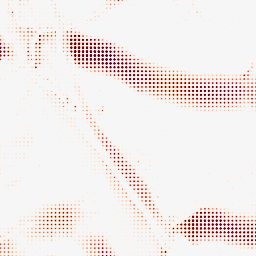
Category: morphological
Decomposition family: morphological_ellipse
Decomposition parameters: operation: opening
width: 50
height: 10
Upsampling method: sinc_blackman
Upsampling parameters: scale: 8
kernel_size: 4
Upsampling scale: 8